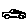
Label: car